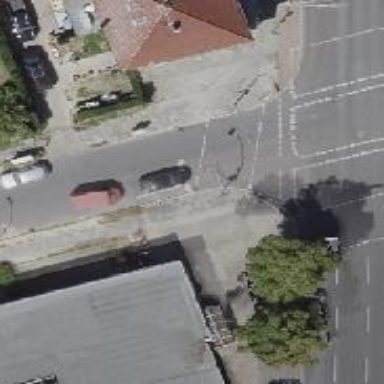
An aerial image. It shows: Road with traffic signals.